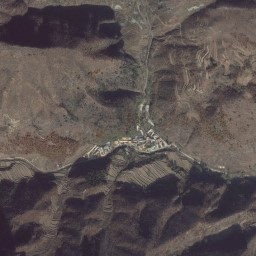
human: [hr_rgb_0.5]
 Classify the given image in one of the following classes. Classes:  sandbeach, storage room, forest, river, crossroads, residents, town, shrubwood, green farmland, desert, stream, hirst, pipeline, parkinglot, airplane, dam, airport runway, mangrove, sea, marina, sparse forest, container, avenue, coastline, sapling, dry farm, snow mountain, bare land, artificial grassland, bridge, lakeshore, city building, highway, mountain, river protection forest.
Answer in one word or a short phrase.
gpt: mountain